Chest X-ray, PA view. Patient: 69 years old, sex M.
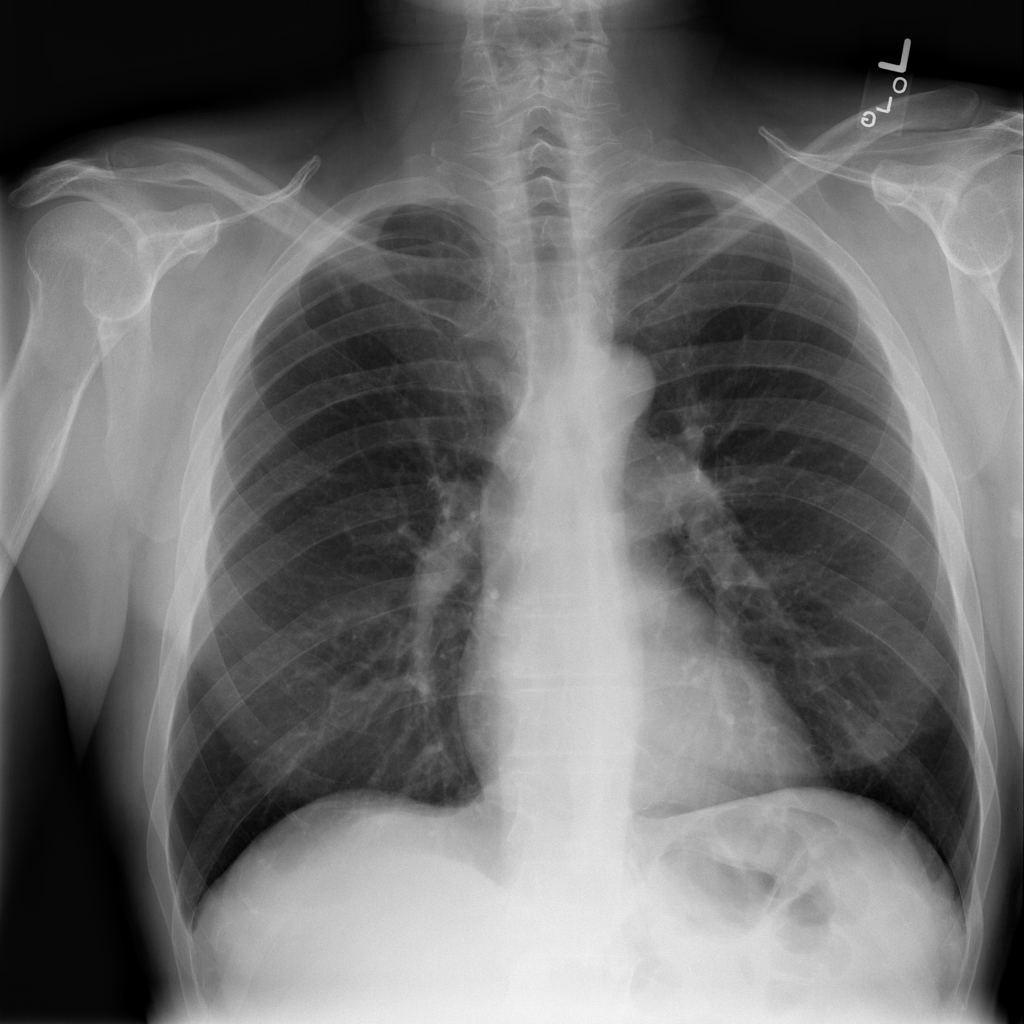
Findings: No Finding